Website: home-depot
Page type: delivery-shipping
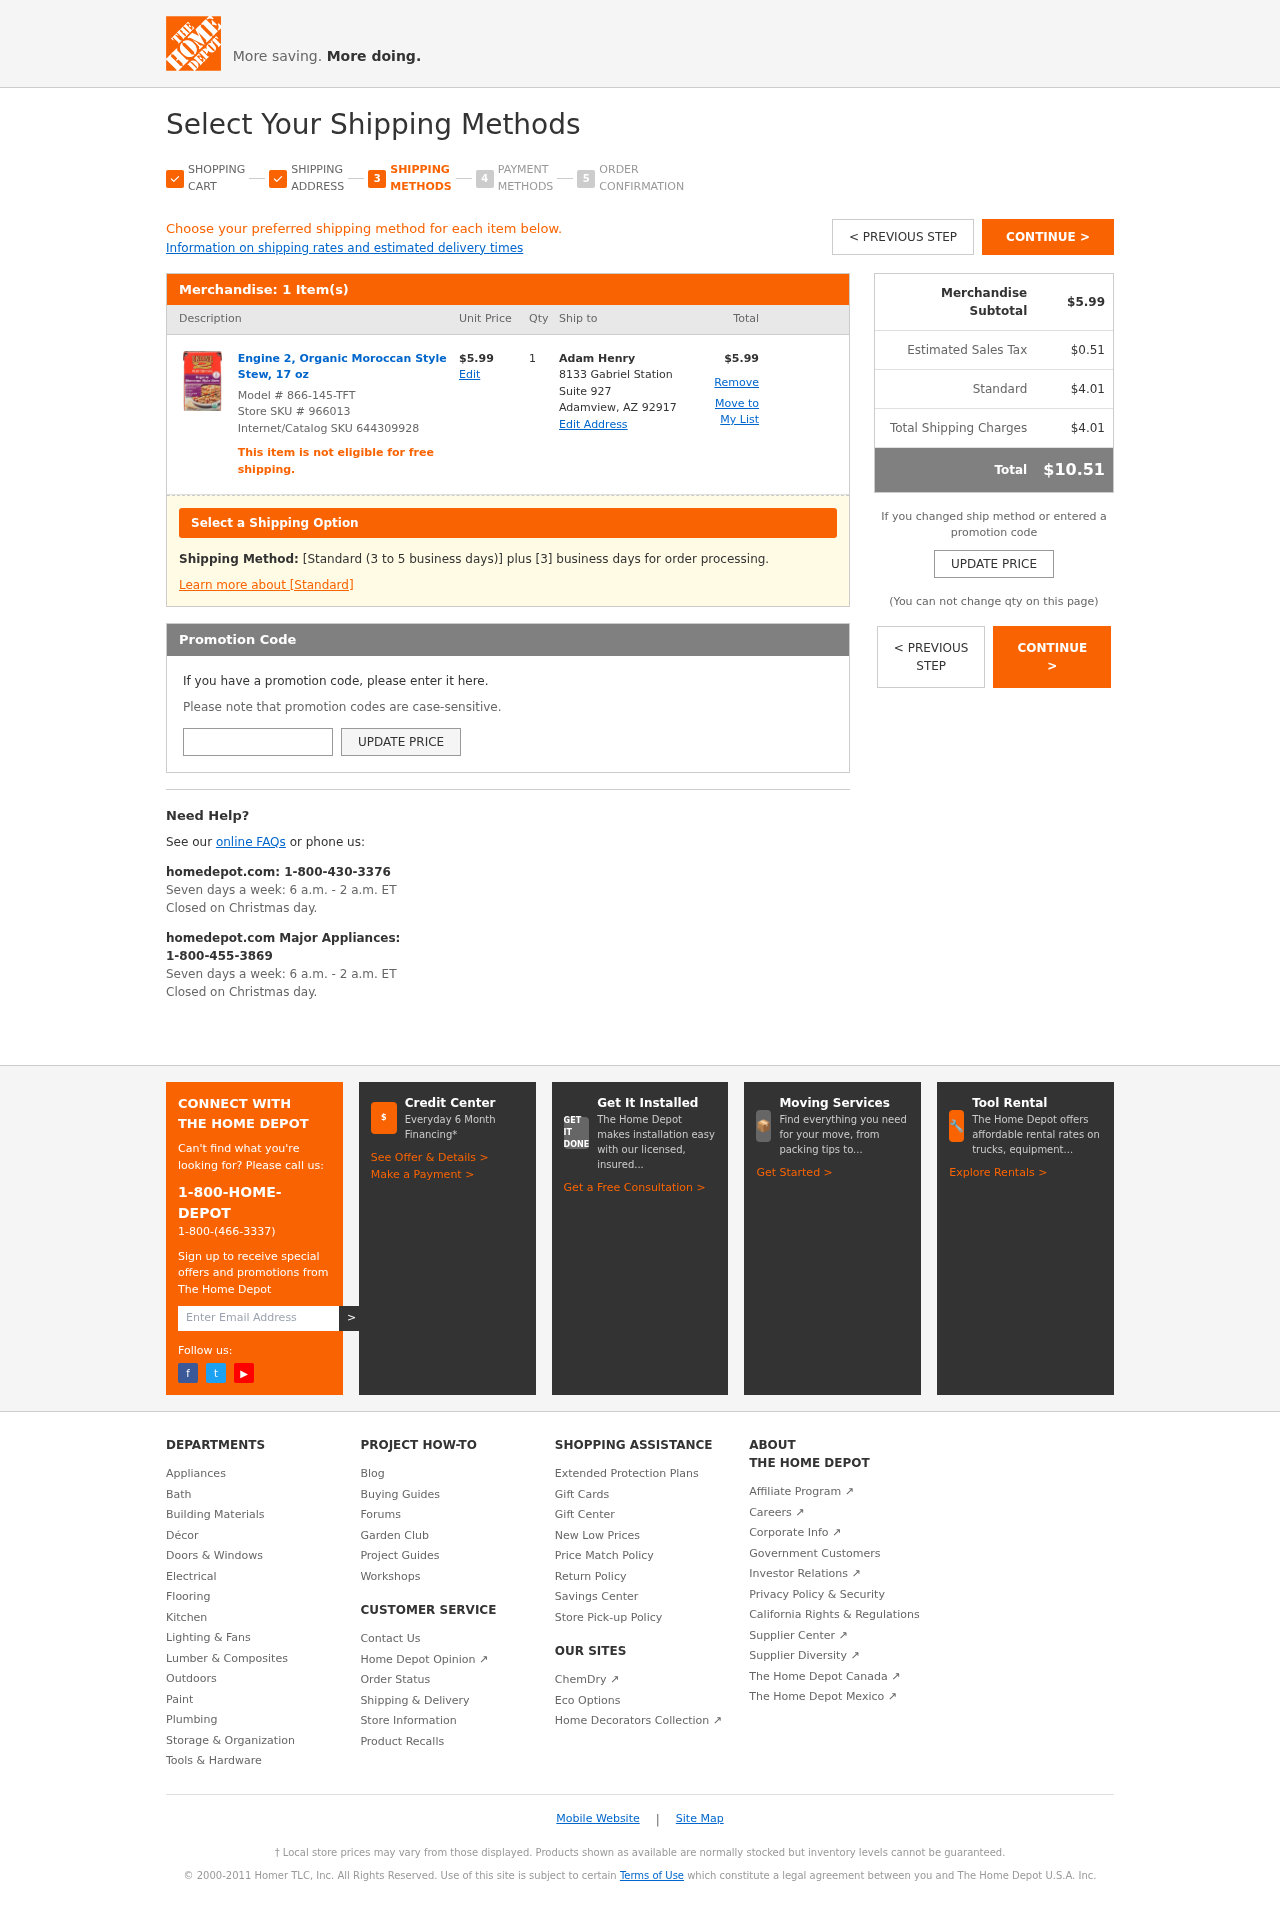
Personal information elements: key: PII_CITY_STATE_ZIP
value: Adamview, AZ 92917
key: PII_FULLNAME
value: Adam Henry
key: PII_PROMO_CODE
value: SUMMER21
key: PII_STREET
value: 8133 Gabriel Station Suite 927
Product elements: key: PRODUCT1_NAME
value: Engine 2, Organic Moroccan Style Stew, 17 oz
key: PRODUCT1_PRICE
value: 5.99
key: PRODUCT1_QUANTITY
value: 1
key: PRODUCT_MODEL_NUMBER
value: Model # 866-145-TFT
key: PRODUCT1_LINE_TOTAL
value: $5.99
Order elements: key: ORDER_NUM_ITEMS
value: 1 Item(s)
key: ORDER_SUBTOTAL
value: $5.99
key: ORDER_TAX
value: $0.51
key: ORDER_SHIPPING_COST
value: $4.01
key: ORDER_SHIPPING_TOTAL
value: $4.01
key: ORDER_TOTAL
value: $10.51
Other elements: key: STORE_SKU
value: Store SKU # 966013
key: INTERNET_SKU
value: Internet/Catalog SKU 644309928